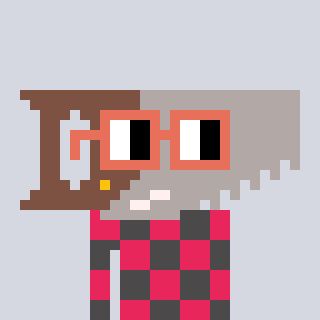
a pixel art character with square orange glasses, a saw-shaped head and a grayscale-colored body on a cool background